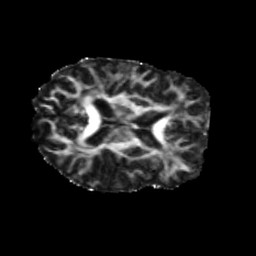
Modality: FA
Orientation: axial
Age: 71
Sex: female
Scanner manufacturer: siemens
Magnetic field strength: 3 T
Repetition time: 5.25 s
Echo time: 0.08 s